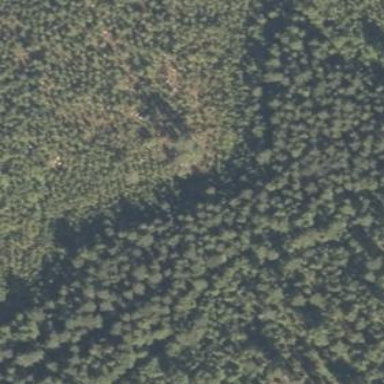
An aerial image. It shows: Forest area.